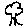
Label: tree